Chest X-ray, PA view. Patient: 55 years old, sex M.
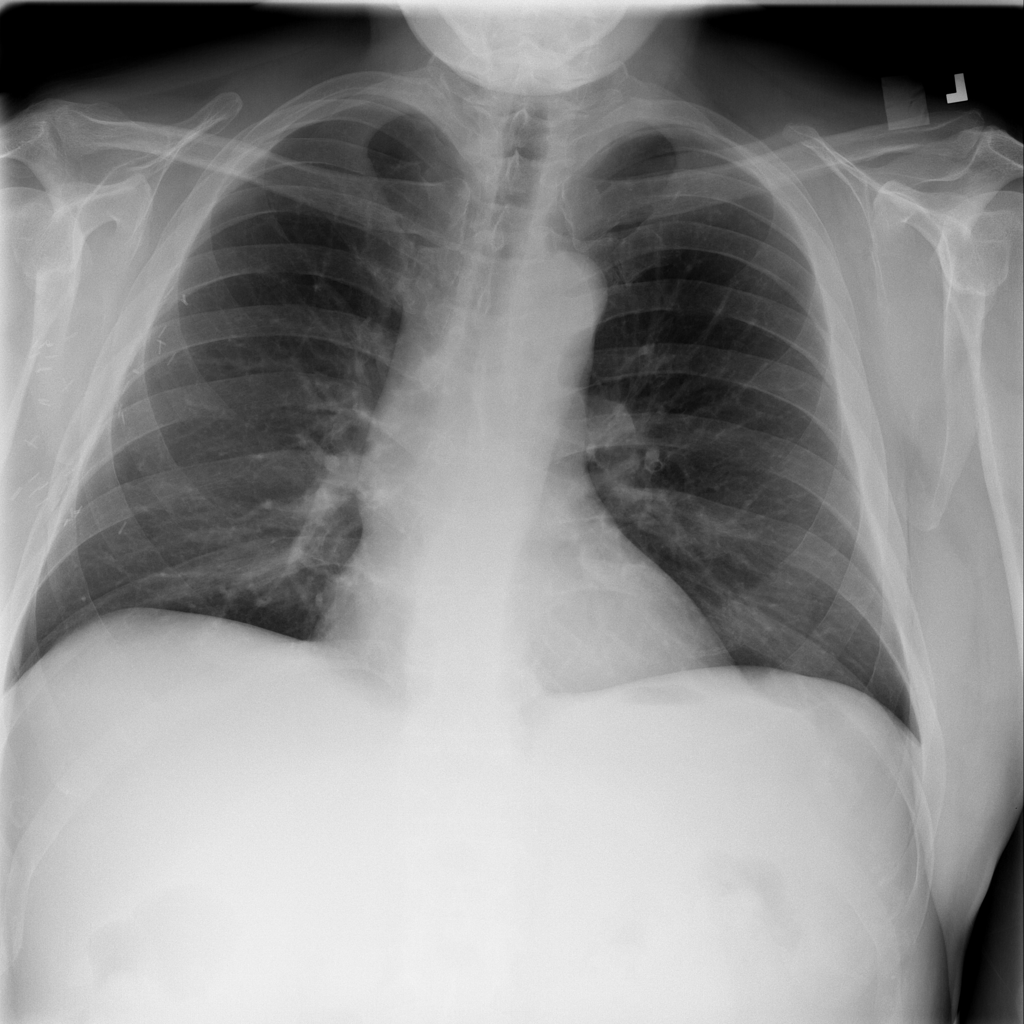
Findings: No Finding